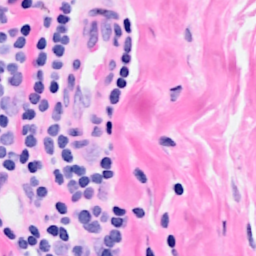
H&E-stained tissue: Breast